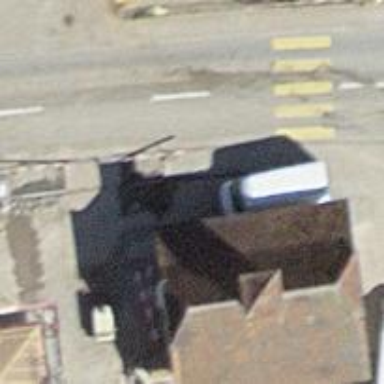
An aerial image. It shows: Post box.